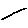
Label: line